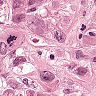
Metastatic tissue present: yes